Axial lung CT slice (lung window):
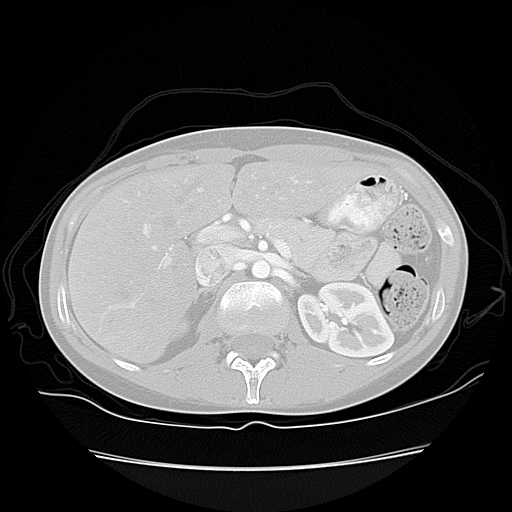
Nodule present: no